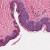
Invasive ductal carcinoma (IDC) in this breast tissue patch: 0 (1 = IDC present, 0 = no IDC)